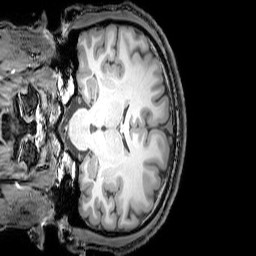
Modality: T1w
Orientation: coronal
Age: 25
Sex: male
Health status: healthy
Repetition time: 0.081 s
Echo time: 0.037 s